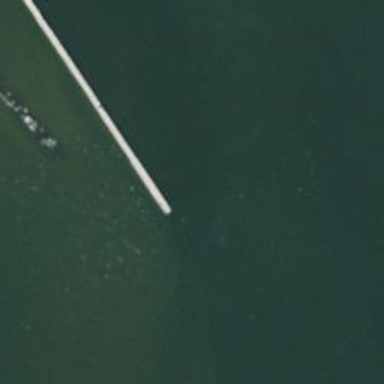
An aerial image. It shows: Breakwater structure.